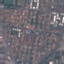
Label: Residential